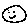
Label: smiley face